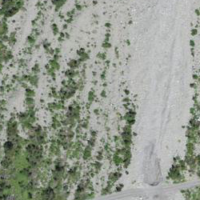
EUNIS habitat code: 23
Species observed at this site:
Amelanchier ovalis